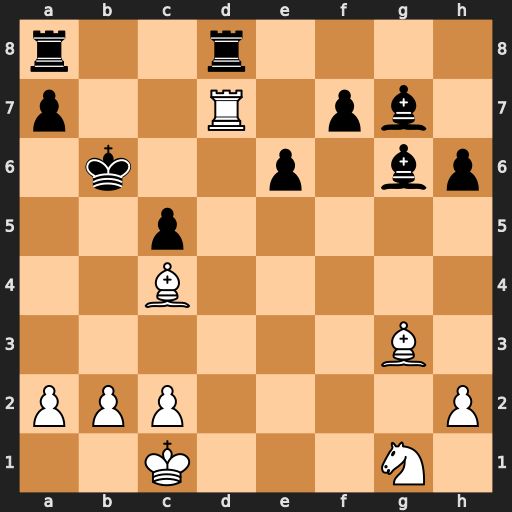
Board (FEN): r2r4/p2R1pb1/1k2p1bp/2p5/2B5/6B1/PPP4P/2K3N1
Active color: w
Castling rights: -
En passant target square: -
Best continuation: Bc7+ Kc6 Rxd8 Rxd8 Bxd8